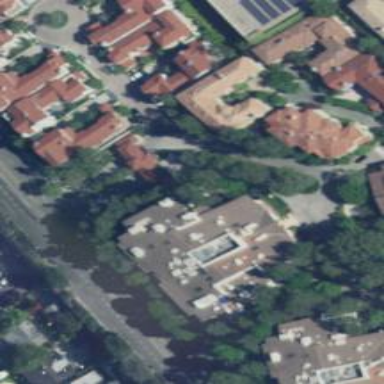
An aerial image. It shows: Residential townhouse building.